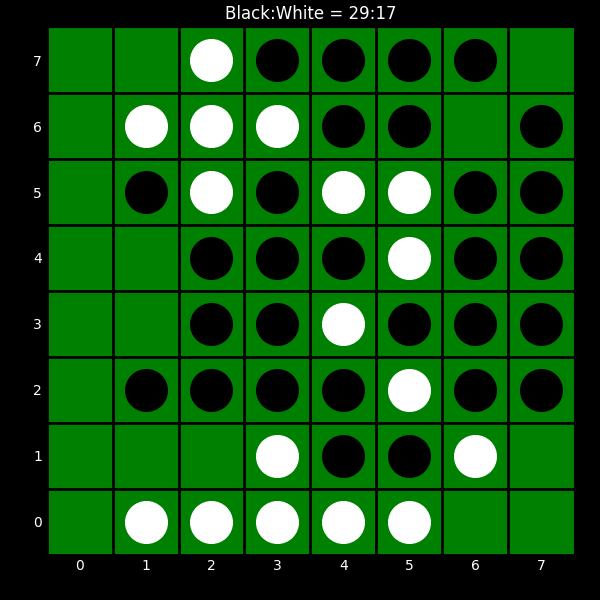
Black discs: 29
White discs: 17